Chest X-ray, PA view. Patient: 52 years old, sex M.
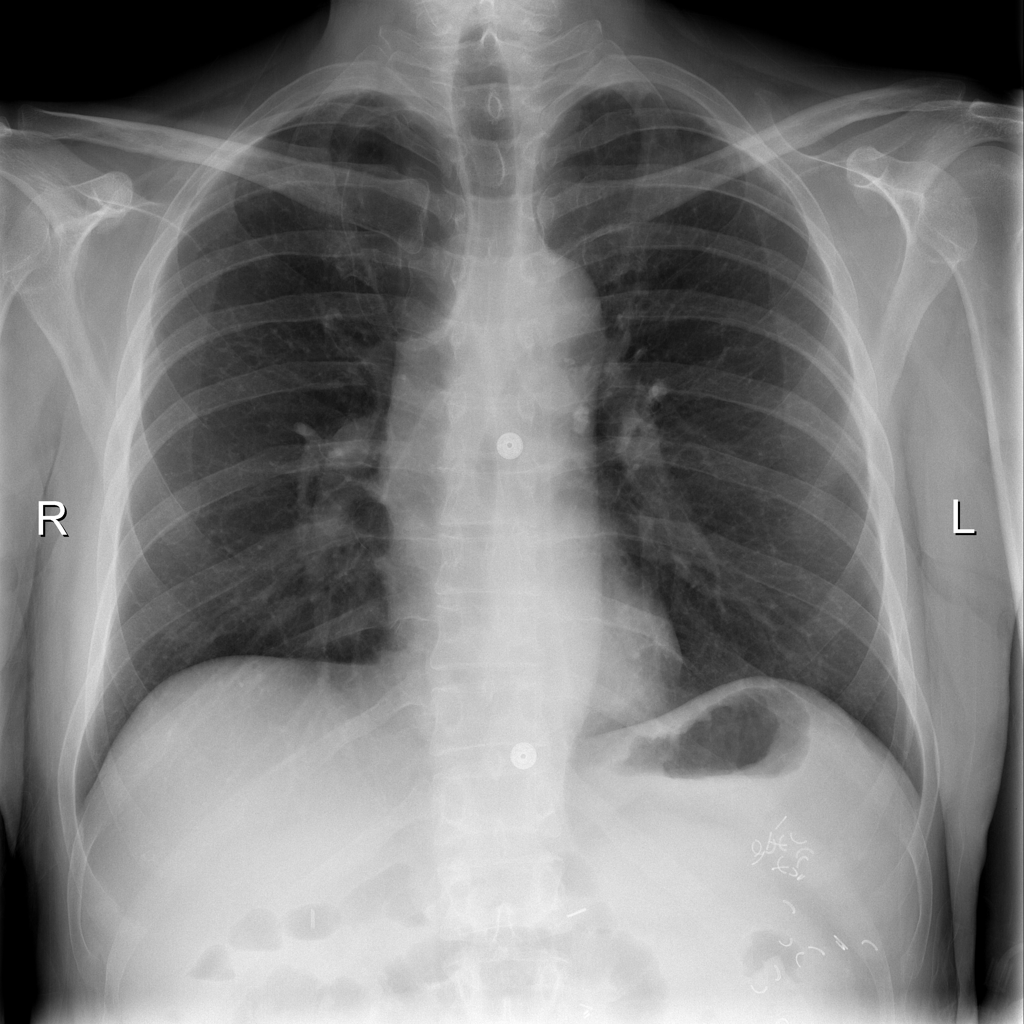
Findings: No Finding